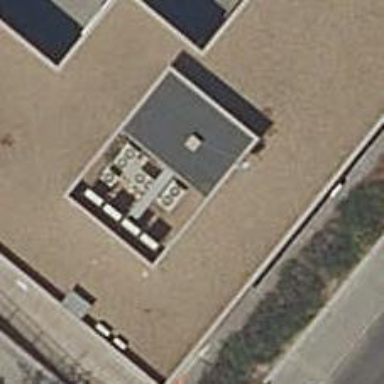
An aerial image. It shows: Healthcare clinic.